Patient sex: F
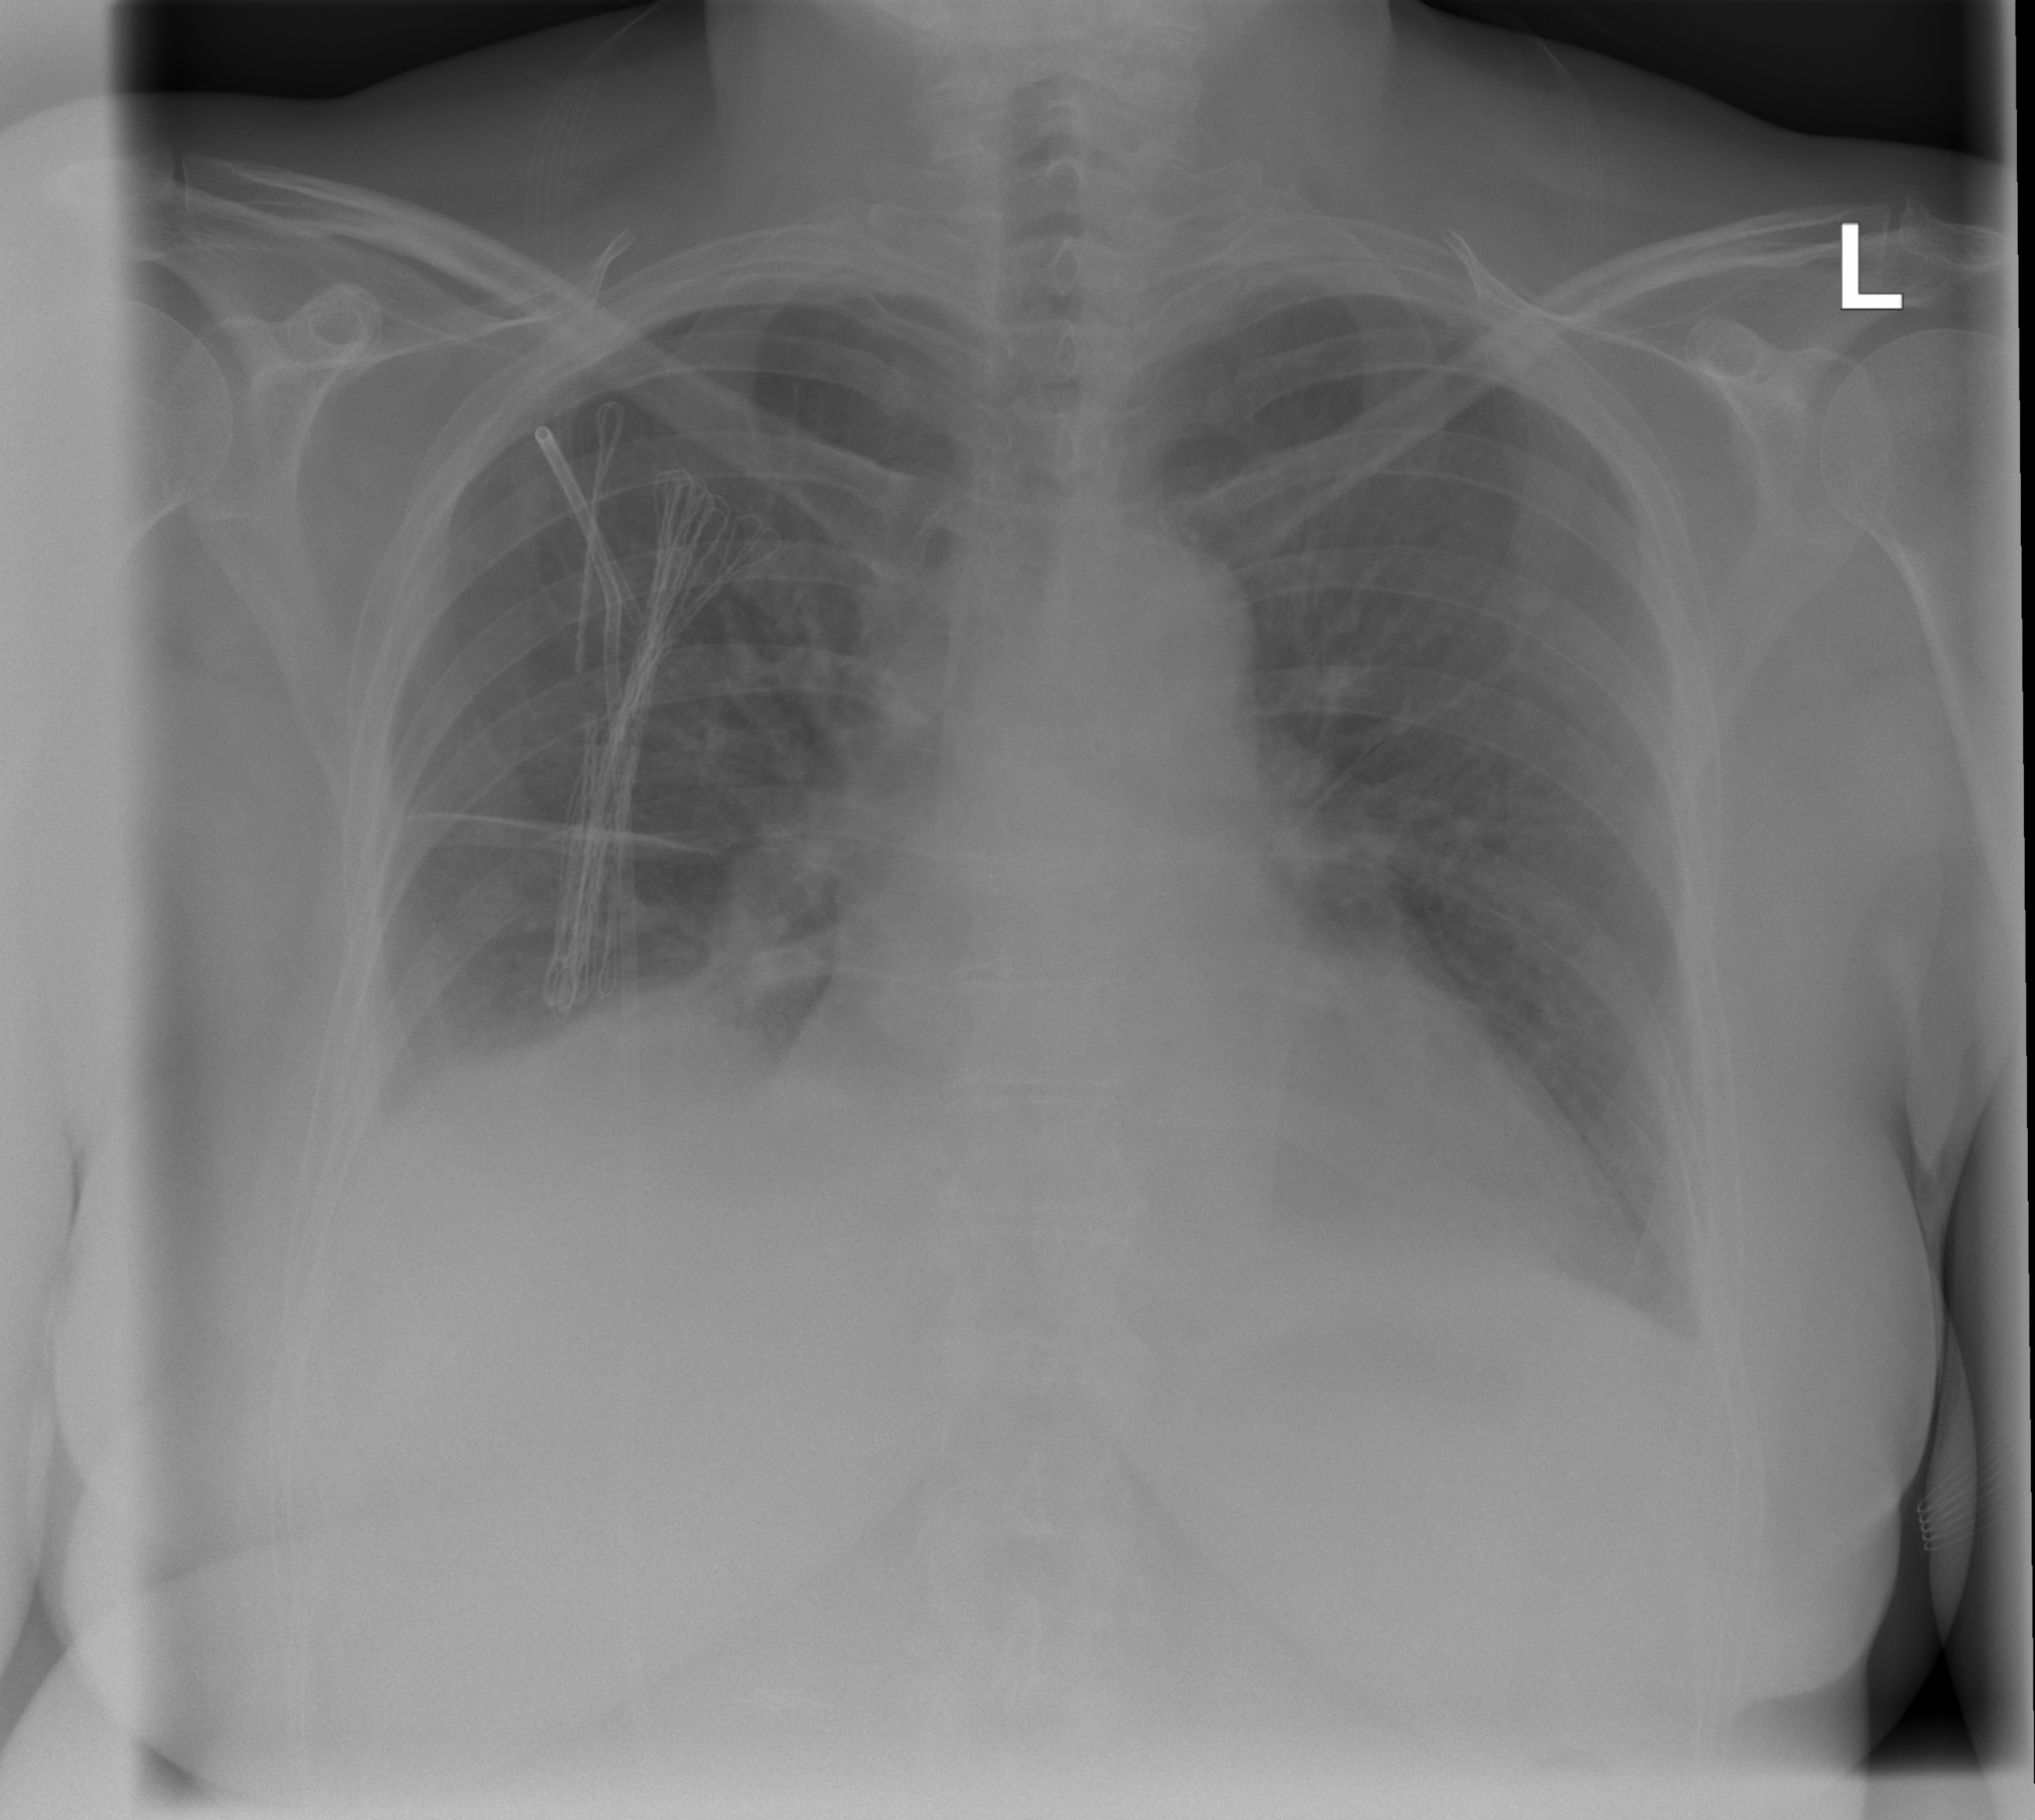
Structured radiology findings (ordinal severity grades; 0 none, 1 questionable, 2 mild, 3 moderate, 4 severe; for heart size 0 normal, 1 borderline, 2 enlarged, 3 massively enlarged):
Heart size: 1
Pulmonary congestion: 2
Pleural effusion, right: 2
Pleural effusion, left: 2
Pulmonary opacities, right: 0
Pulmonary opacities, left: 0
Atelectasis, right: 2
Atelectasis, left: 0